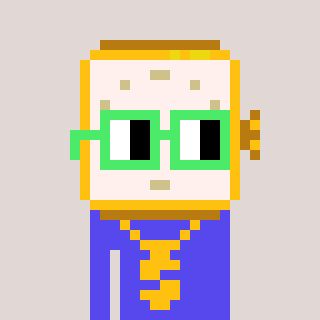
a pixel art character with square light green glasses, a watch-shaped head and a computerblue-colored body on a warm background